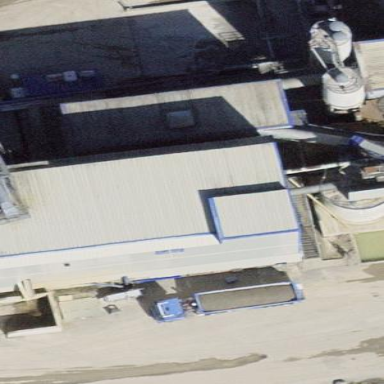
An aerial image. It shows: Industrial building.